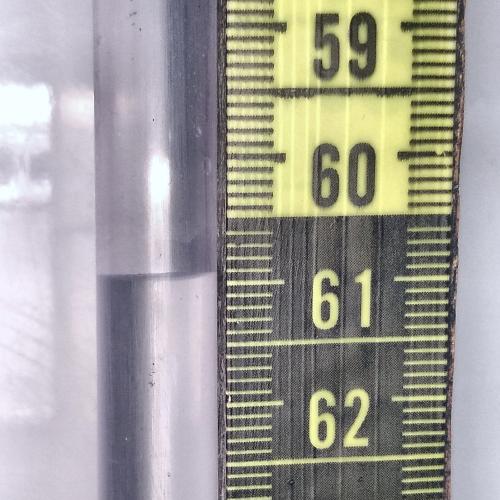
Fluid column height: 60.9 cm